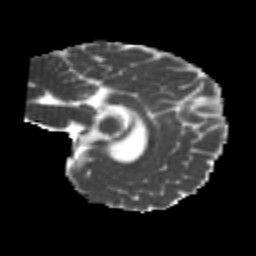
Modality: MD
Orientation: sagittal
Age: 22
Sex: female
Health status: healthy
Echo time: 0.074 s